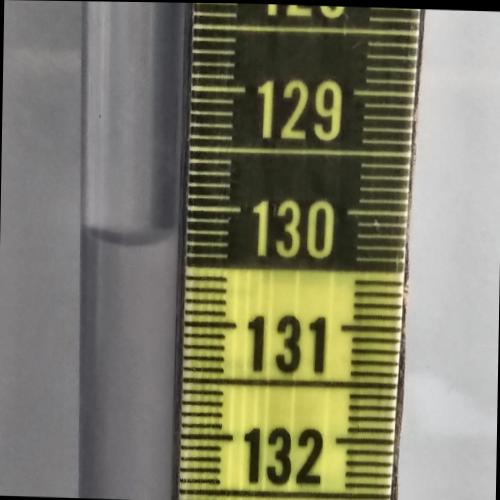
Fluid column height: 130.3 cm